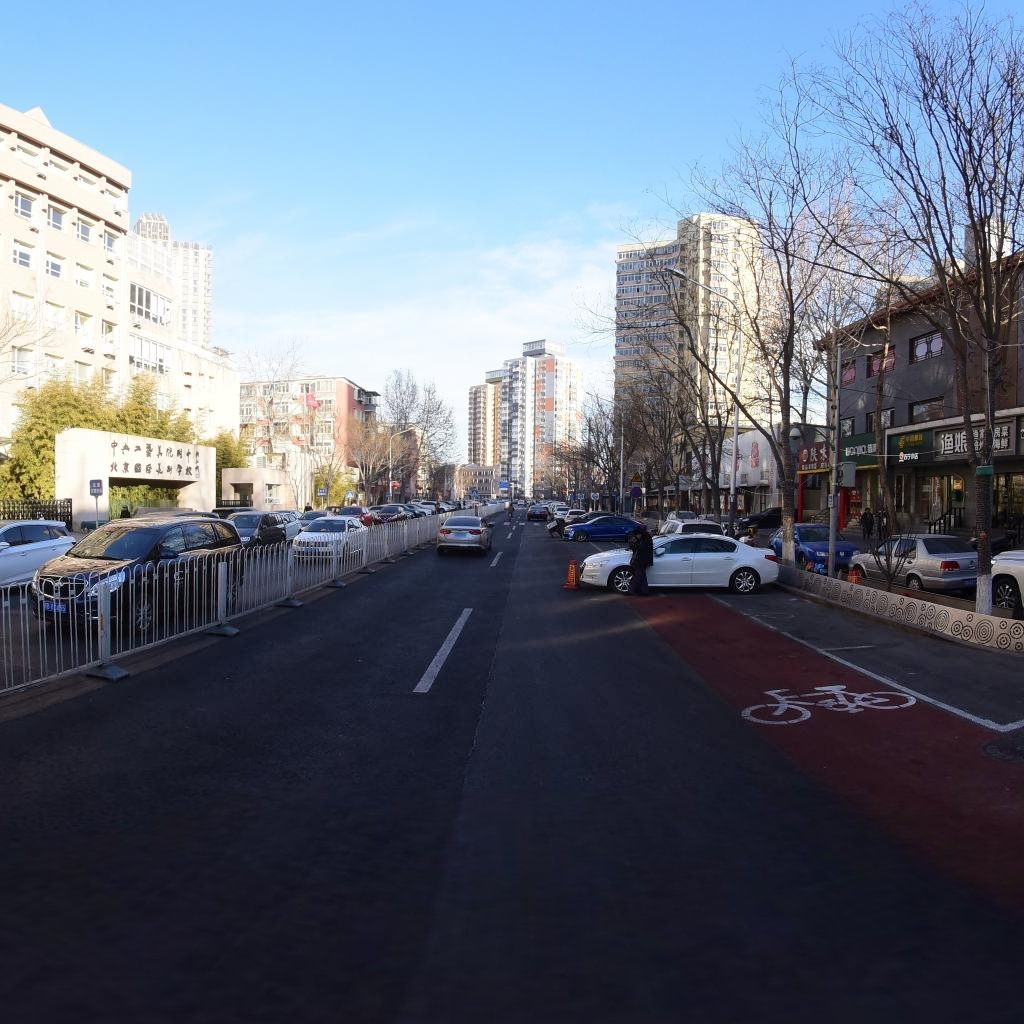
Region: Dongcheng
Road damage annotations: longitudinal crack